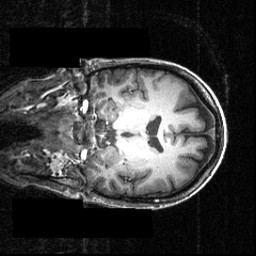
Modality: T1w
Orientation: coronal
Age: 22
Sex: female
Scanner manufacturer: siemens
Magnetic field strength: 3.951 T
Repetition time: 1.5 s
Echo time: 0.00335 s